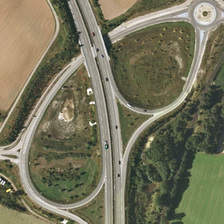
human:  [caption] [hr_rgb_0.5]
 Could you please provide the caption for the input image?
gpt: the viaduct with two loops here is built on the farmland .

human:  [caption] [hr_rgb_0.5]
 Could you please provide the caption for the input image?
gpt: the viaduct with two loops here is built on the farmland .

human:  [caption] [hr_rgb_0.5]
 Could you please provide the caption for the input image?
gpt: many green trees and several pieces of farmlands are near a viaduct with two circles .

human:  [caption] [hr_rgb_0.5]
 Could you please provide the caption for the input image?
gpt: several cars are running on this viaduct which spans the road below in this farmland .

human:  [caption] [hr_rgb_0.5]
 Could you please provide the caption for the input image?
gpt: many green trees and several pieces of farmlands are near a viaduct with two circles .